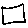
Label: square